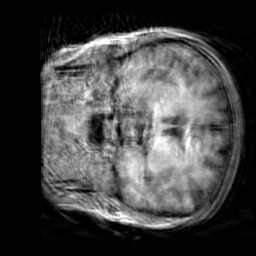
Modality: T1w
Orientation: coronal
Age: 24
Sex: female
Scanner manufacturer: siemens
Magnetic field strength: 3 T
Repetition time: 2.3 s
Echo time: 0.00303 s